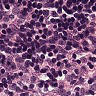
Metastatic tissue present: no